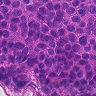
Metastatic tissue present: yes